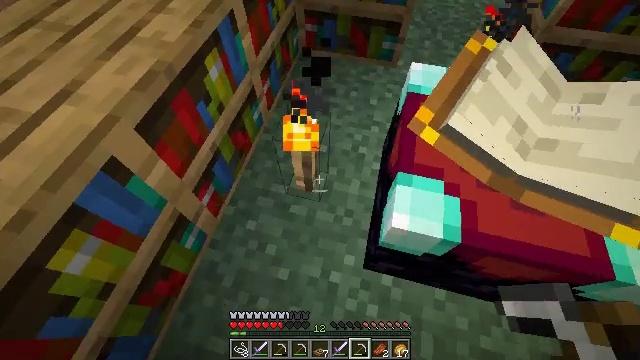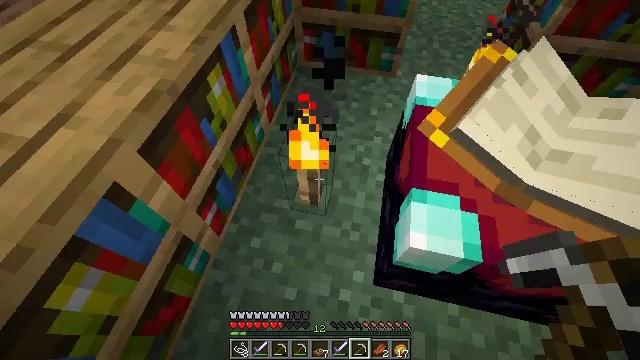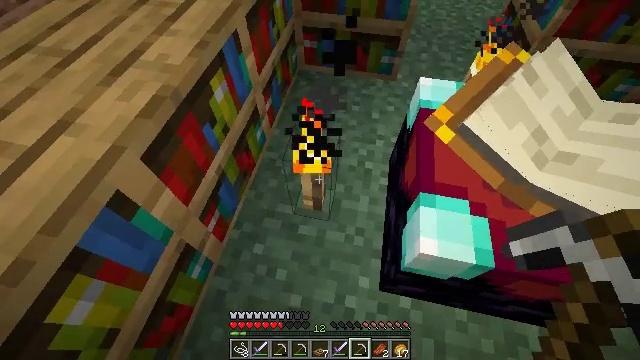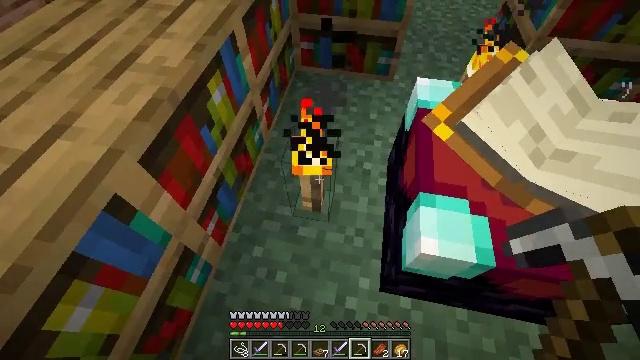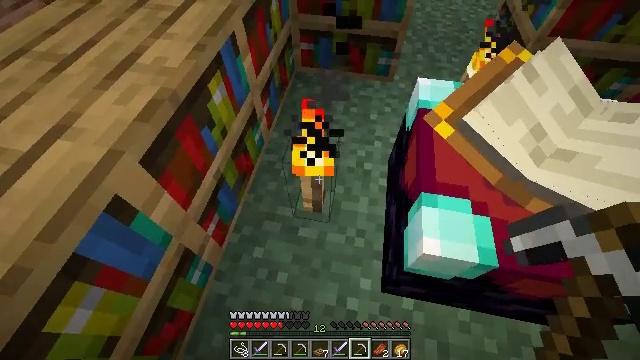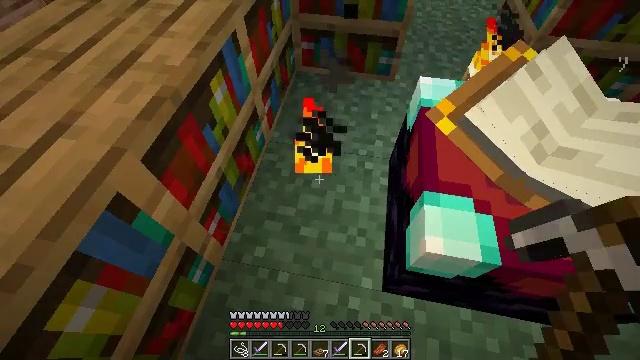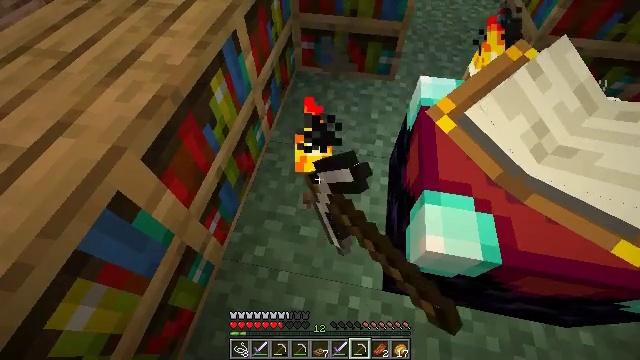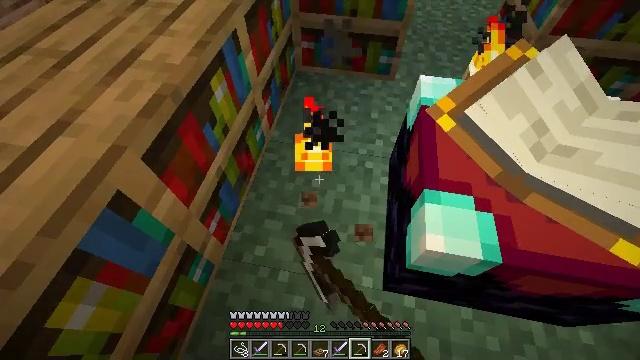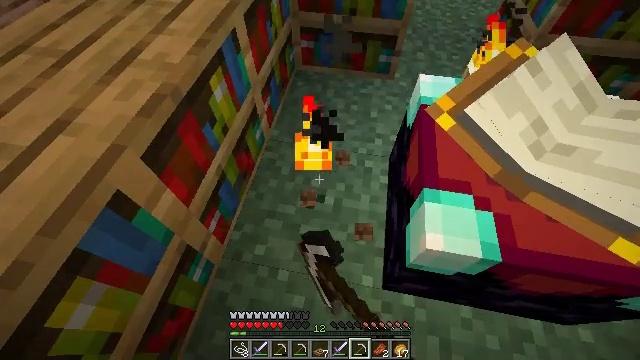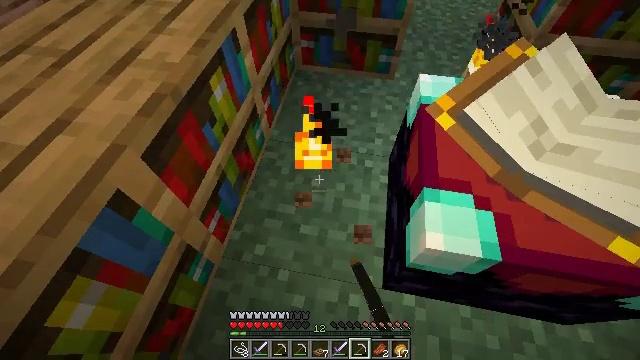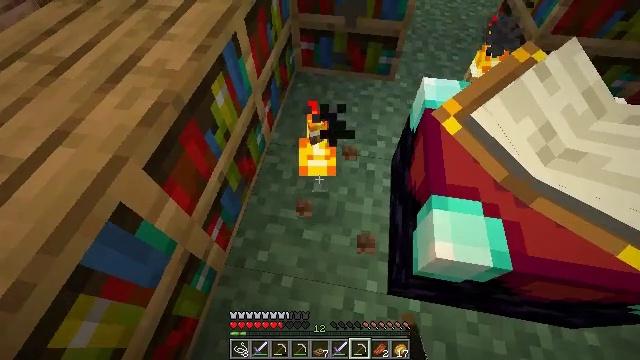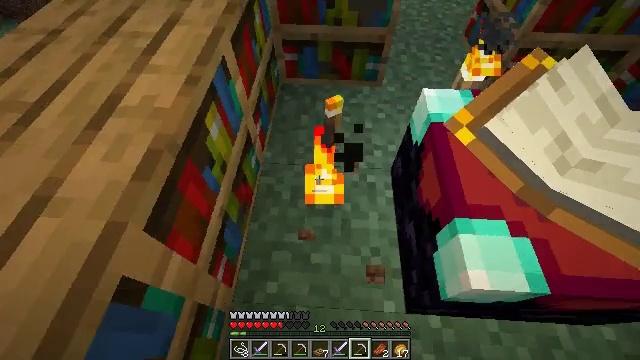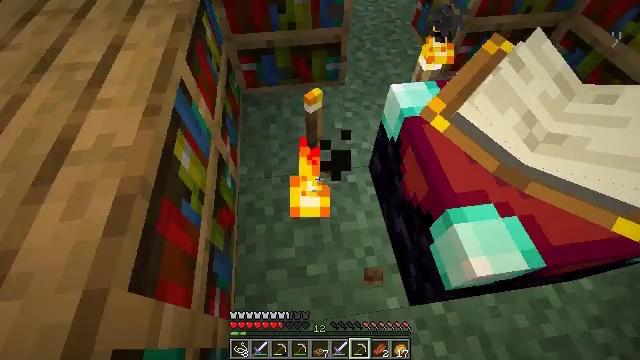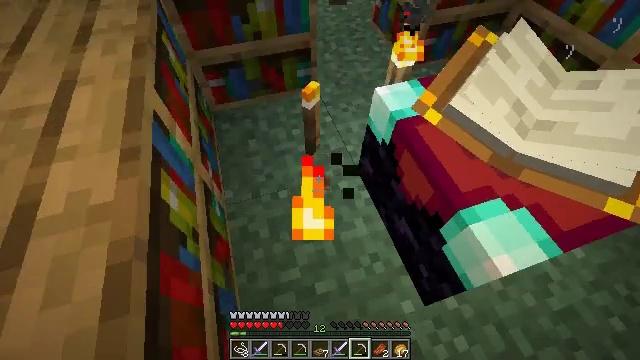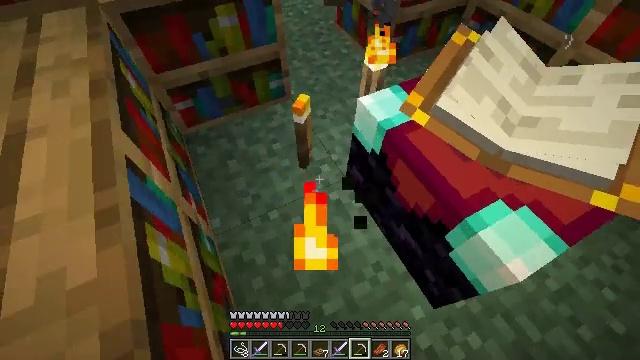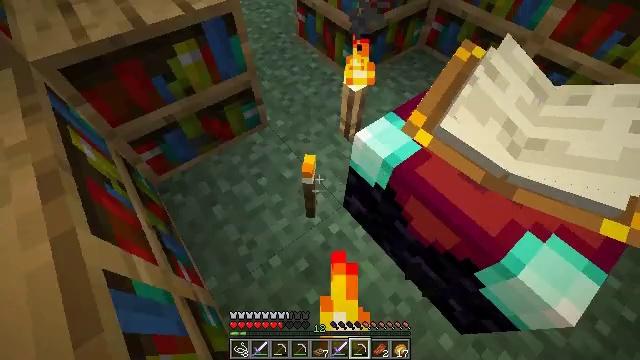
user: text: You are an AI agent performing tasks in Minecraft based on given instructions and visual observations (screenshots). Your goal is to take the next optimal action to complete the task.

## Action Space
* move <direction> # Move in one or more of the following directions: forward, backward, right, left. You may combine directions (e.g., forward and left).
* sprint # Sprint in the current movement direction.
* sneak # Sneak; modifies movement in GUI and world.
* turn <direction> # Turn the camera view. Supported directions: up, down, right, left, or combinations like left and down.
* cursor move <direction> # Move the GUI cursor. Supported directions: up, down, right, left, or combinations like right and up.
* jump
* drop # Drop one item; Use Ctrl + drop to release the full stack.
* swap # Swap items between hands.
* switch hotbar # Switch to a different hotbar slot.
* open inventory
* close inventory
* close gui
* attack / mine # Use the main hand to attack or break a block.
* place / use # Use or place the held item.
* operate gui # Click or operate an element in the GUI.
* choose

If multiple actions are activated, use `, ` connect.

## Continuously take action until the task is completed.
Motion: motion action
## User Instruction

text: Remove the torch from its spot.
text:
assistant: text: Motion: turn right and up
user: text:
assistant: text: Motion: no_op
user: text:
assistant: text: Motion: no_op
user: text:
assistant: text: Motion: no_op
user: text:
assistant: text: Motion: attack / mine
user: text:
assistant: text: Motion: attack / mine
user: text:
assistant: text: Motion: attack / mine
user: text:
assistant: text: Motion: attack / mine
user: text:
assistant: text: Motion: no_op
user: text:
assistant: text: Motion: move forward and move left
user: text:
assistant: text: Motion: move forward and move left, turn right
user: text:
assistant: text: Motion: move forward and move left, turn right
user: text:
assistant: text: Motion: move forward and move left, turn right
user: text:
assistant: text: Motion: move forward and move left, turn right
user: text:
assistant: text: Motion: move forward and move left, turn right
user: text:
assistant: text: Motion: move forward and move left, turn right
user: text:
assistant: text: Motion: move forward and move left, turn right and up
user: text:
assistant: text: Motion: move forward, turn right and up
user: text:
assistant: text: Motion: move forward, turn right and up
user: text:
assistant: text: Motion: no_op
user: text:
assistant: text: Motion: no_op
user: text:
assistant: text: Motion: turn right
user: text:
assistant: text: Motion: turn right
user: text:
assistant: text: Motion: turn right
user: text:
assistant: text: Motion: no_op
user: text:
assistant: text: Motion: attack / mine
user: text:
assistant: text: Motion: attack / mine
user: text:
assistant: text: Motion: attack / mine
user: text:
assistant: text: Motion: no_op
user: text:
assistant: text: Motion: no_op